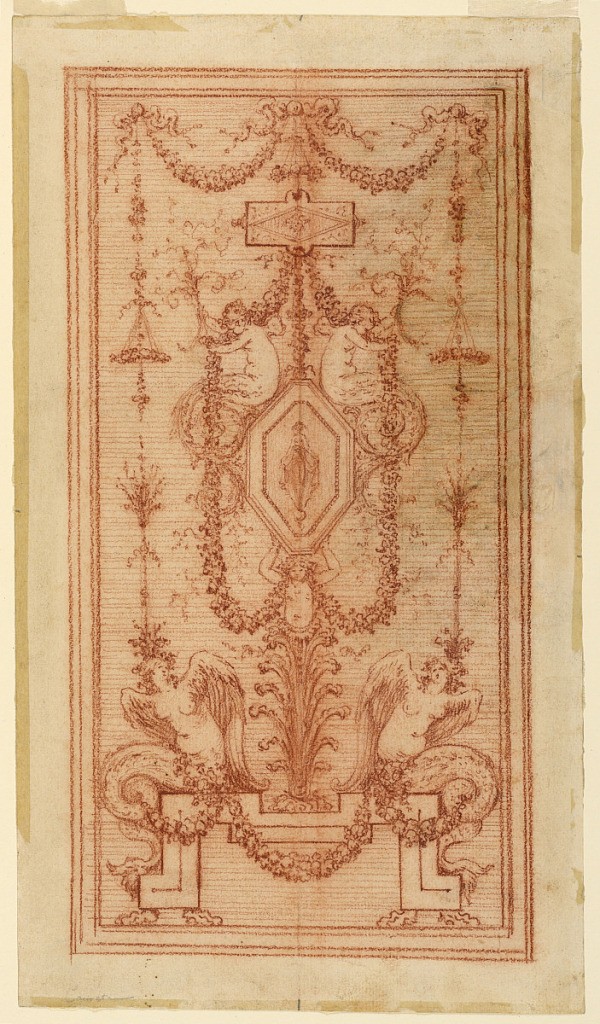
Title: Design for the Decoration of a Panel
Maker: Gilles Paul Cauvet, French, 1731–1788
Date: ca. 1775
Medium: Red crayon on paper
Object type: Drawing
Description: A pedestal is supported by lion feet. upon it sit laterally winged, armless mermaids. In the middle rises a plant from which the upper part of the body of a child springs which supports an octagonal medallion with the figure of a woman. Two half figures of winged children sit upon the oblique sides of the medallion. Framing "moulds".